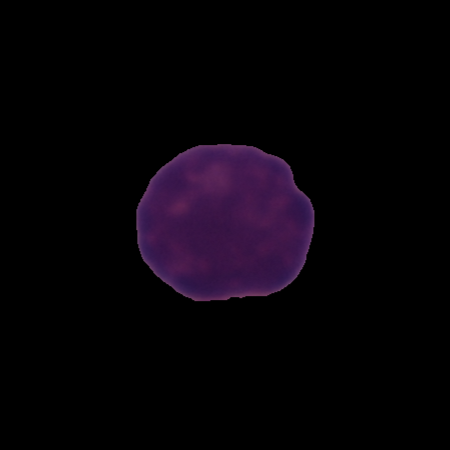
Label: healthy